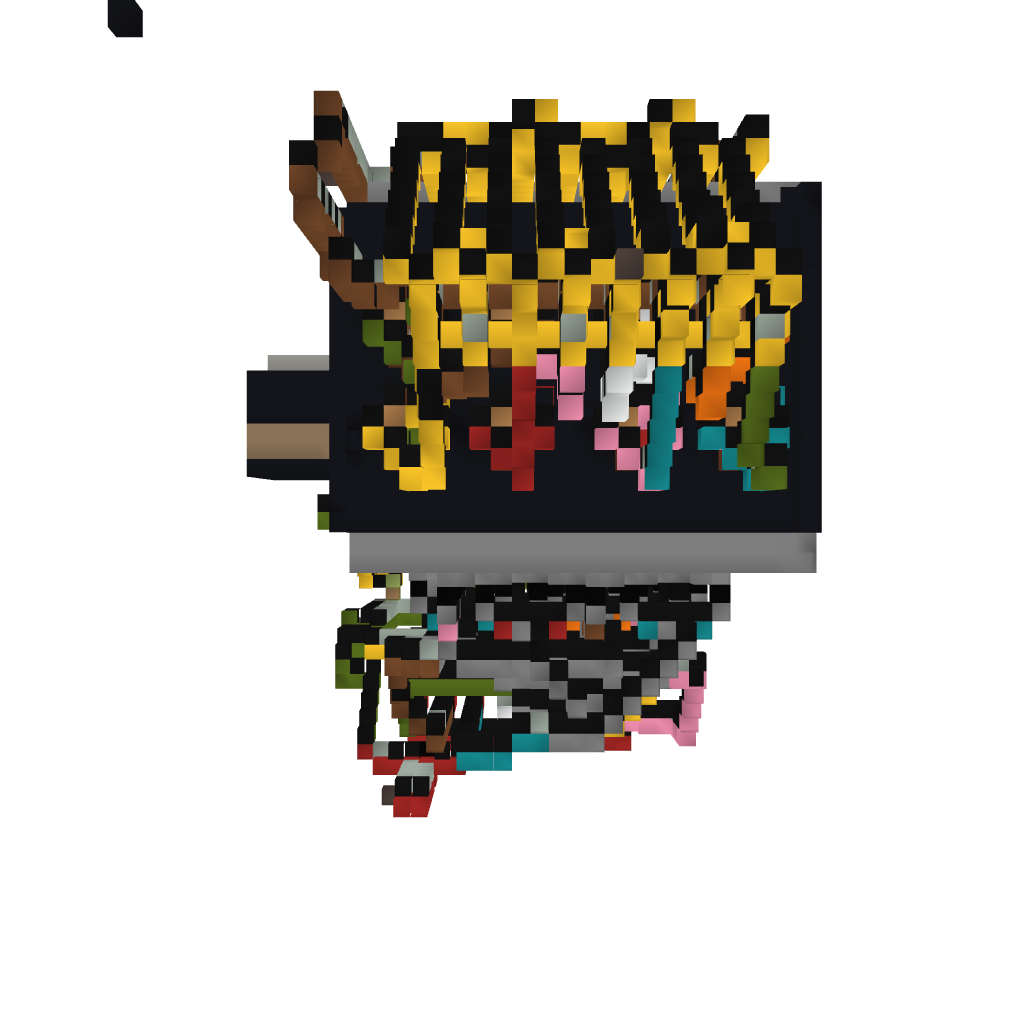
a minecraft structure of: Musical Chairs